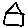
Label: house